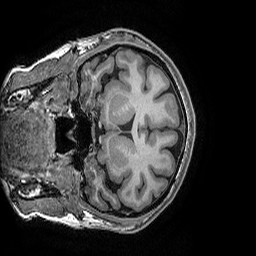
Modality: T1w
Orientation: coronal
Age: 29
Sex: female
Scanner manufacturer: ge
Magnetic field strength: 3 T
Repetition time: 0.008184 s
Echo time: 0.003192 s